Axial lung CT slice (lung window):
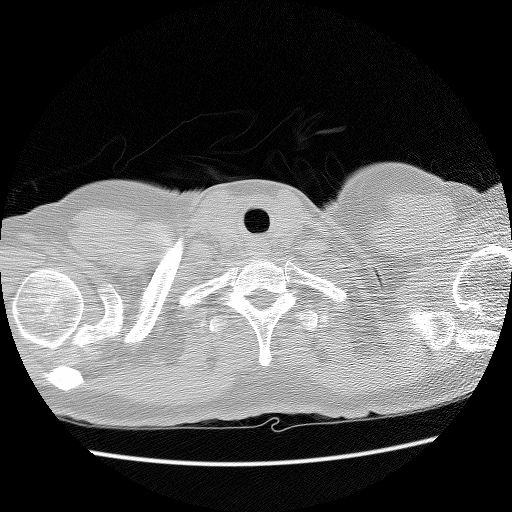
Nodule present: no